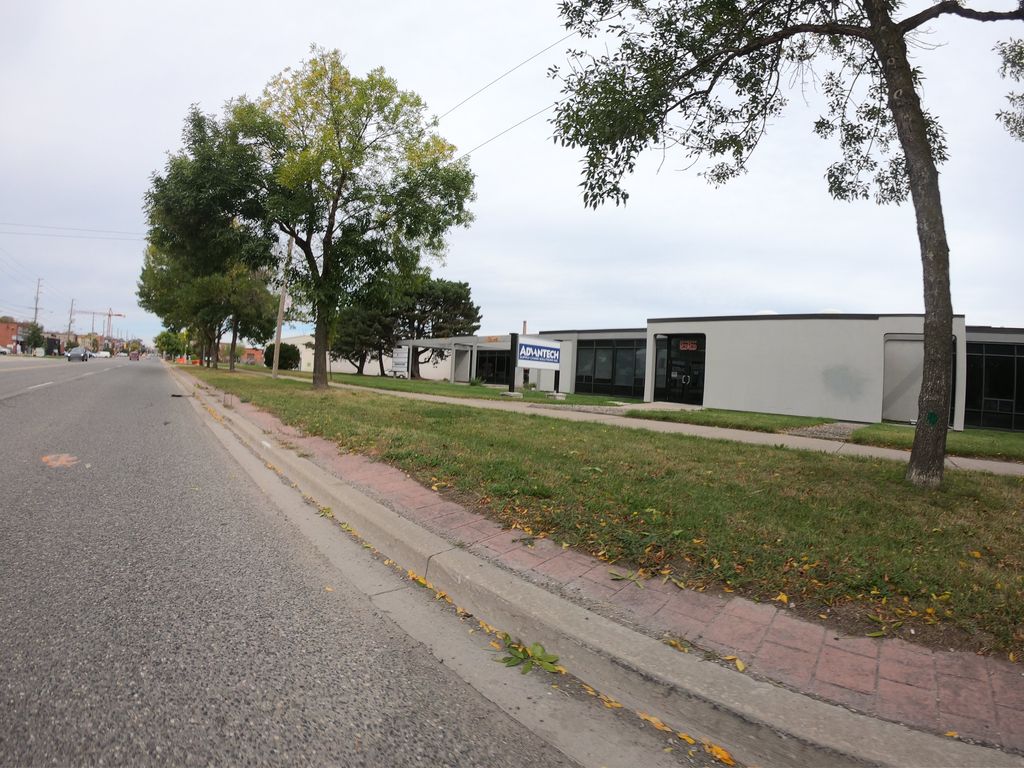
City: toronto